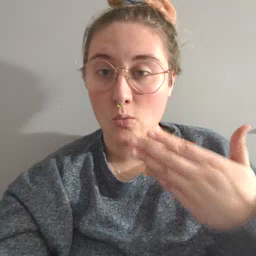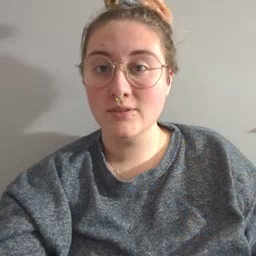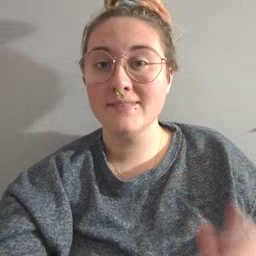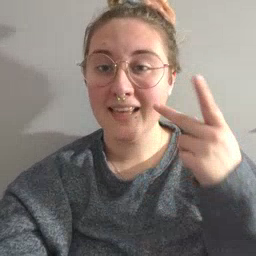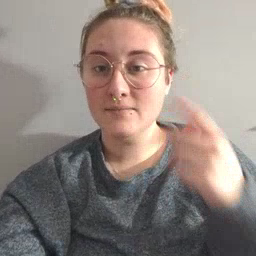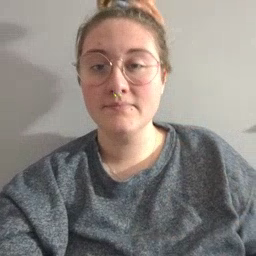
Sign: kitty